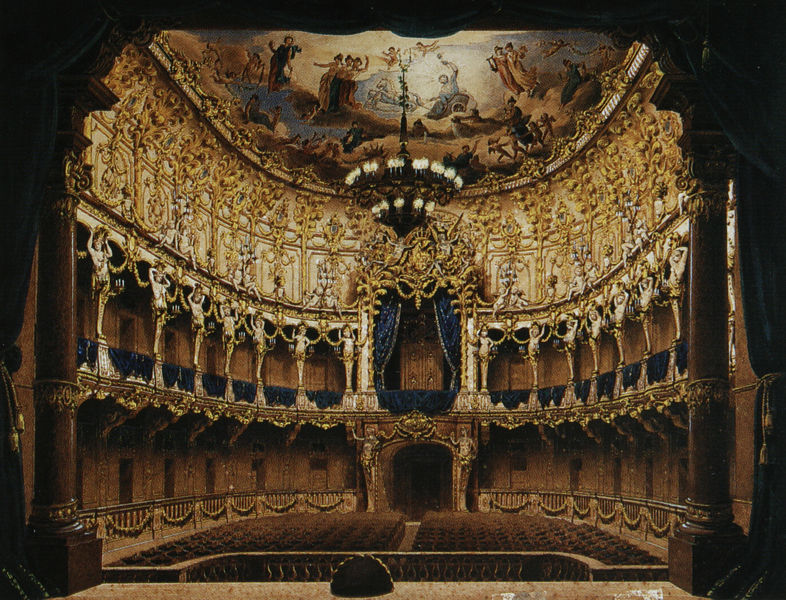
Titel: Projekt zu einem Theater in Linderhof, Ansicht des Zuschauerraums
Künstler: Julius Lange
Schlagwörter: blau, gemälde, himmel, körper, nackt, schatten, frauen, gelb, mädchen, ocker, see, braun, hell, lampe, licht, marmor, raum, schmuck, schwarz, stühle, szene, säule, säulen, zeichnung, schloss, beige, malerei, muster, ornament, architektur, arme, barock, samt, sockel, bild, innenraum, vorhang, gewand, gold, sessel, decke, bühne, oper, theater, tänzerinnen, rokoko, vornehm, oval, pferd, engel, skulptur, balkon, sitze, ballett, zuschauer, leere, kutsche, empore, loge, opernhaus, orchestergraben, rang, saal, figuren, gestühl, polster, vorhänge, dekor, verzierung, kerzen, kronleuchter, leuchter, lüster, stuck, kordel, plastik, podest, balkone, logen, ränge, zuschauerraum, foto, fotografie, photographie, eingang, gewölbe, vergoldet, balustrade, bayreuth, allegorie, girlanden, photo, reihen, verziert, fries, gesims, bestuhlung, farbfoto, zeus, königlich, muschel, deckengemälde, fresko, wien, bordüren, putten, ornamentik, schaft, aufnahme, karyatiden, verzierungen, quasten, sitzplätze, deckenmalerei, schäfte, konzertsaal, baluster, pompös, schalldeckel, cuvilliestheater, theatersaal, deckenfresko, hermen, atlanten, deckenfresco, souffleur, reiche verzierung, braunm, fürstenloge, sitzreigen, soms, souffleurkasten, zuschauerreihen, opernsaal, blaue vorhänge, sicht ins publikum, logen reihen, bühnenraum, ddecke, parterr, parter